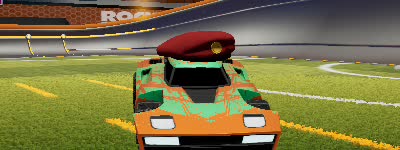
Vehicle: breakout